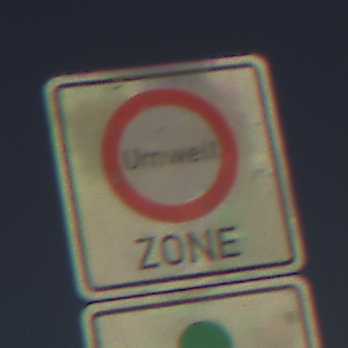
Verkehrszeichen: BeginnUmweltzone
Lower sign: FreistellungVomVerkehrsverbot3
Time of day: SunriseSunset
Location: Outdoor (Nature)
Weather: Clear
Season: NotSpecified
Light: Natural